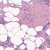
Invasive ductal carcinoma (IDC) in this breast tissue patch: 1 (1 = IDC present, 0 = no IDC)